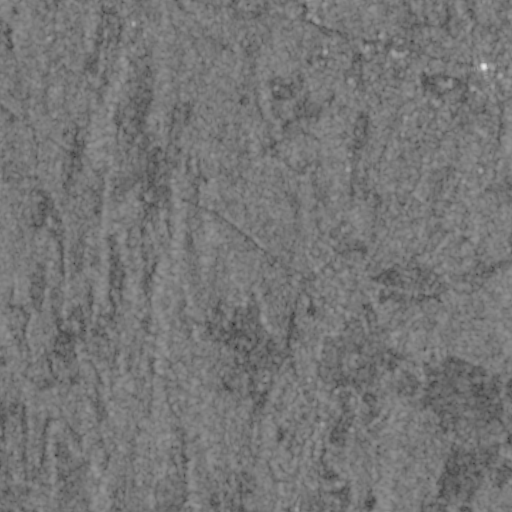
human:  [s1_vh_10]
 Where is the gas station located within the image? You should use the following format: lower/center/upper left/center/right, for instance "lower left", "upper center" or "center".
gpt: The gas station is located in the upper right of the image.
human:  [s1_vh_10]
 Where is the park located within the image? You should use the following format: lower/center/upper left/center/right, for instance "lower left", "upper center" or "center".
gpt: The park is located in the upper right of the image.
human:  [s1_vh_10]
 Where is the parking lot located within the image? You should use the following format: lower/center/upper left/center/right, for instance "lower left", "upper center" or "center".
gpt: The parking lot is located in the upper right of the image.
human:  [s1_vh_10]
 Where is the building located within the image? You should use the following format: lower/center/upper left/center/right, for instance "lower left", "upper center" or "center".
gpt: The building is located in the right of the image.
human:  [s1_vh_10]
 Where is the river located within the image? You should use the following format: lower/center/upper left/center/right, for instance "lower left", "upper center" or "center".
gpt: The river is located in the right of the image.
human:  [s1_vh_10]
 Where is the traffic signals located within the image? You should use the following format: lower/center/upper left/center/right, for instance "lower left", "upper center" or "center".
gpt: The traffic signals is located in the upper right of the image.
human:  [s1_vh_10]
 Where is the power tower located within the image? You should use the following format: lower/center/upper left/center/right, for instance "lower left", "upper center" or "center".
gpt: There is no power tower in the image.

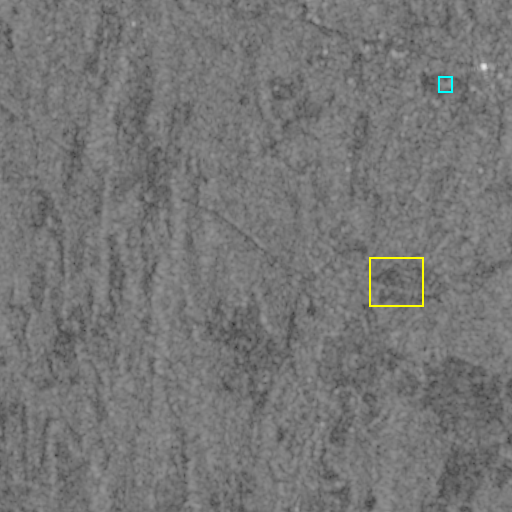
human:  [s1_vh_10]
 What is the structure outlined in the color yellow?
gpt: The structure outlined in yellow is a park.
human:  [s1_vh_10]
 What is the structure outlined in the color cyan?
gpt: The structure outlined in cyan is a building.
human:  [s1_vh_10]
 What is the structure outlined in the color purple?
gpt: There is no purple outline.